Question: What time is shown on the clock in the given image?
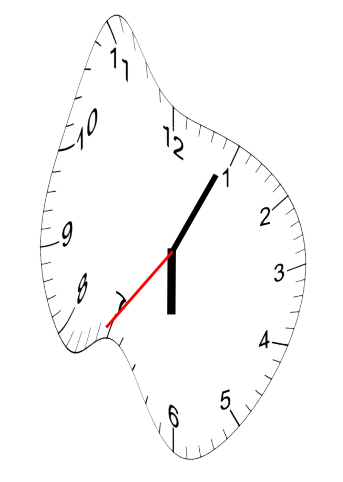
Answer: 06:04:36